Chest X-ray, PA view. Patient: 32 years old, sex M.
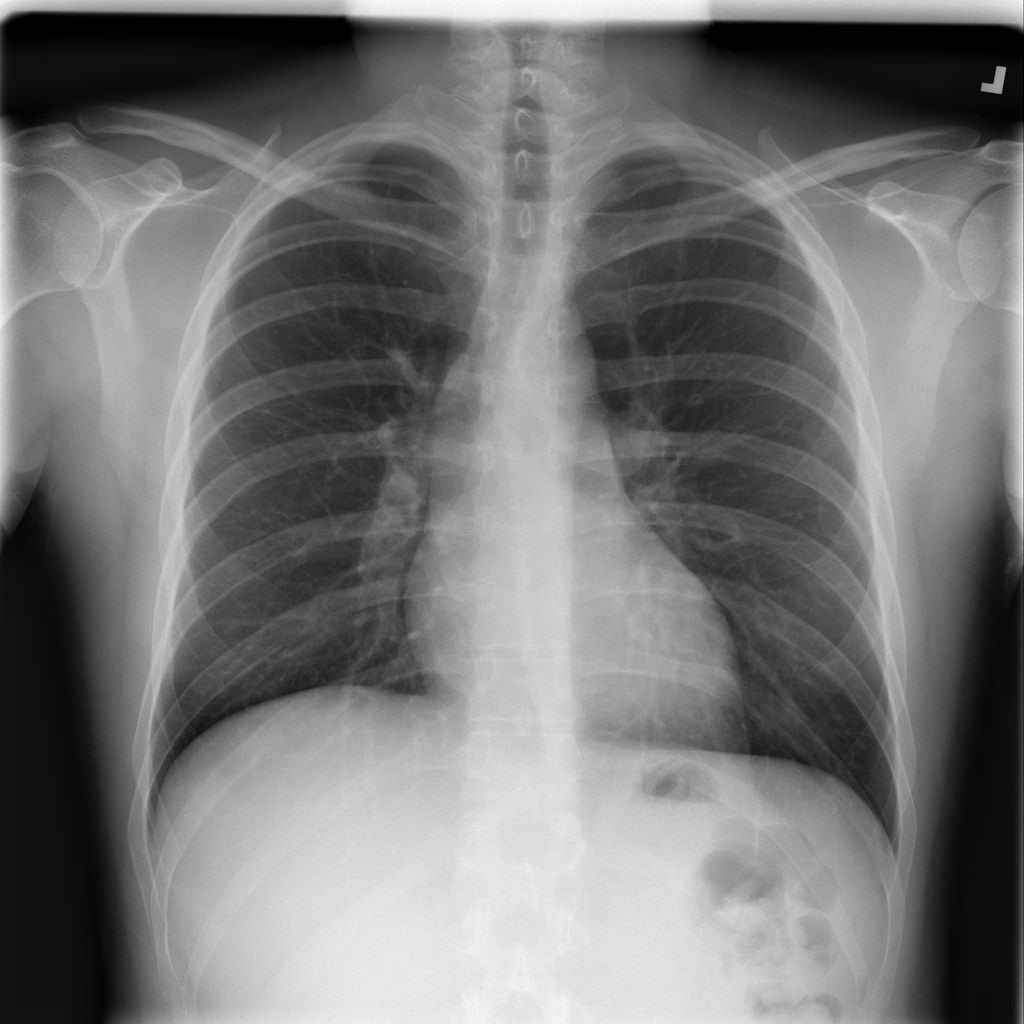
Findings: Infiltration